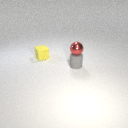
small yellow rubber cube to the left of small gray rubber cylinder